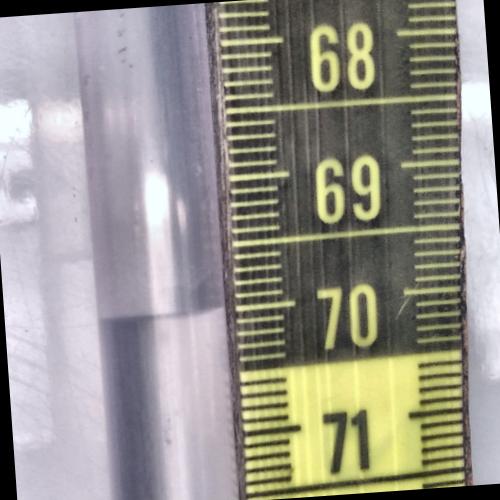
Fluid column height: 70.0 cm